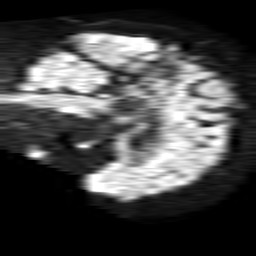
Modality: TRACE
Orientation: sagittal
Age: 63
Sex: male
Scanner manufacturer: philips
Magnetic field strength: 1.5 T
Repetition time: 4.6 s
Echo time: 0.08631 s